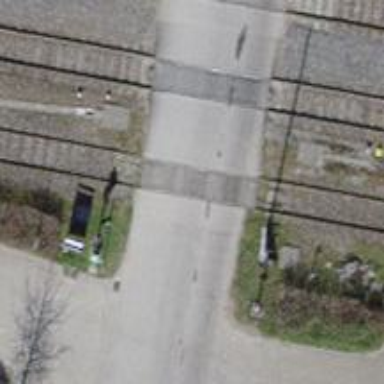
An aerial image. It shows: Full barrier level crossing on railway.